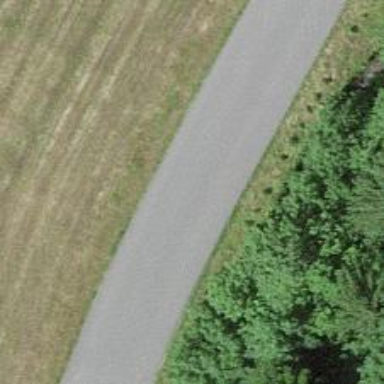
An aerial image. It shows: Unclassified road with asphalt surface.